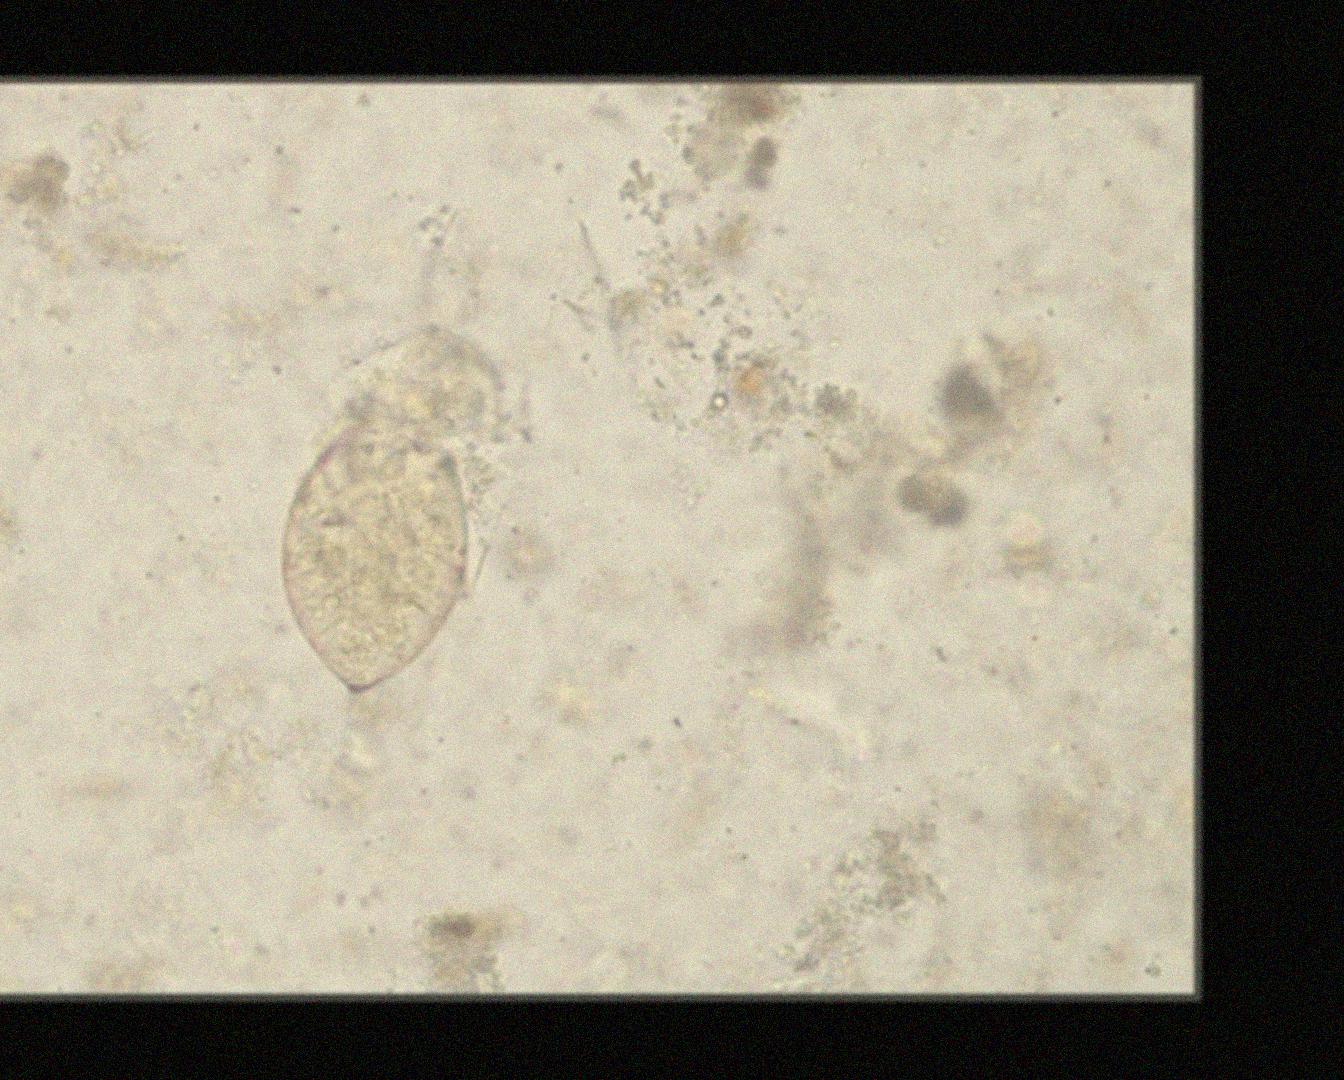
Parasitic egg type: Fasciolopsis buski